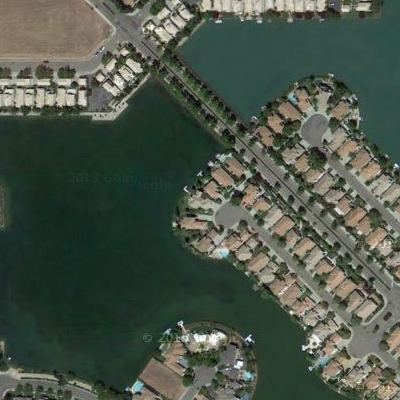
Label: dRiverLake